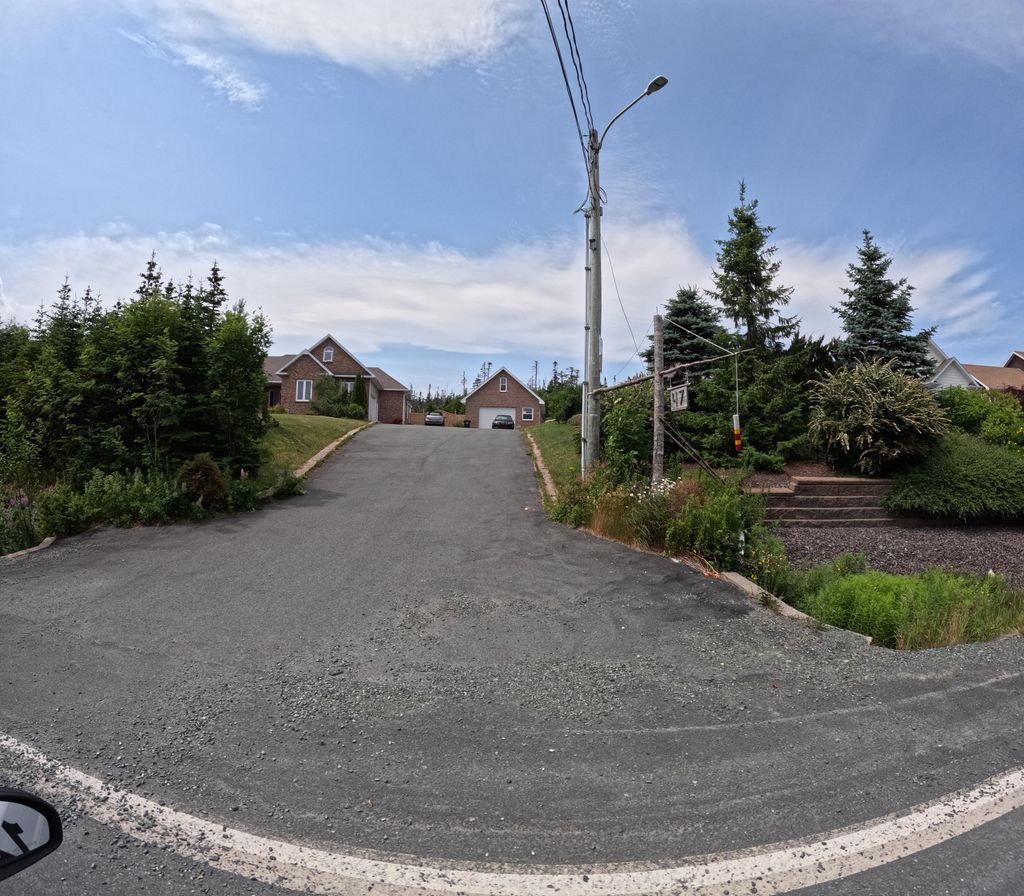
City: st_johns